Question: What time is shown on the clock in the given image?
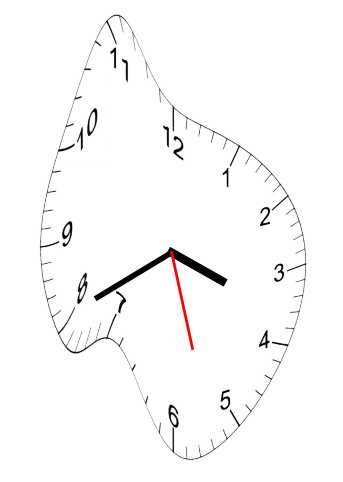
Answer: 03:40:27